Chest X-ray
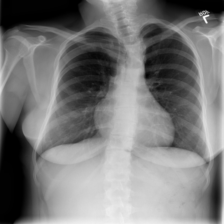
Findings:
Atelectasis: negative
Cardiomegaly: negative
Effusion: negative
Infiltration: negative
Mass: negative
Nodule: negative
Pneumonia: negative
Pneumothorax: negative
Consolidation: negative
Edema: negative
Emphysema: negative
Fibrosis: negative
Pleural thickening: negative
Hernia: negative